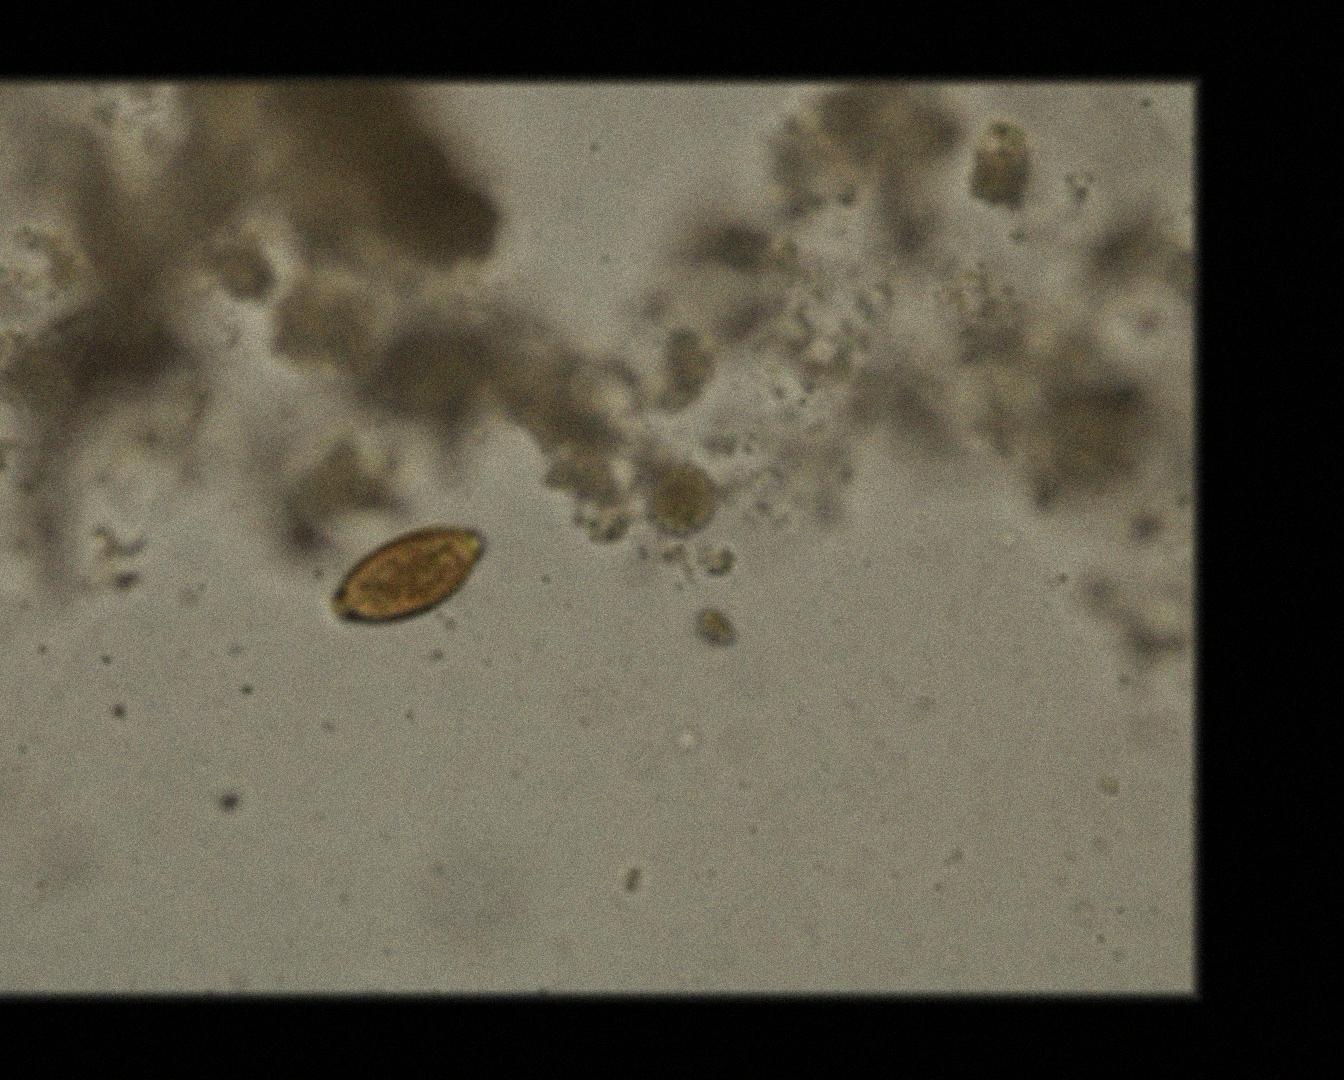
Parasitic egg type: Trichuris trichiura